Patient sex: F
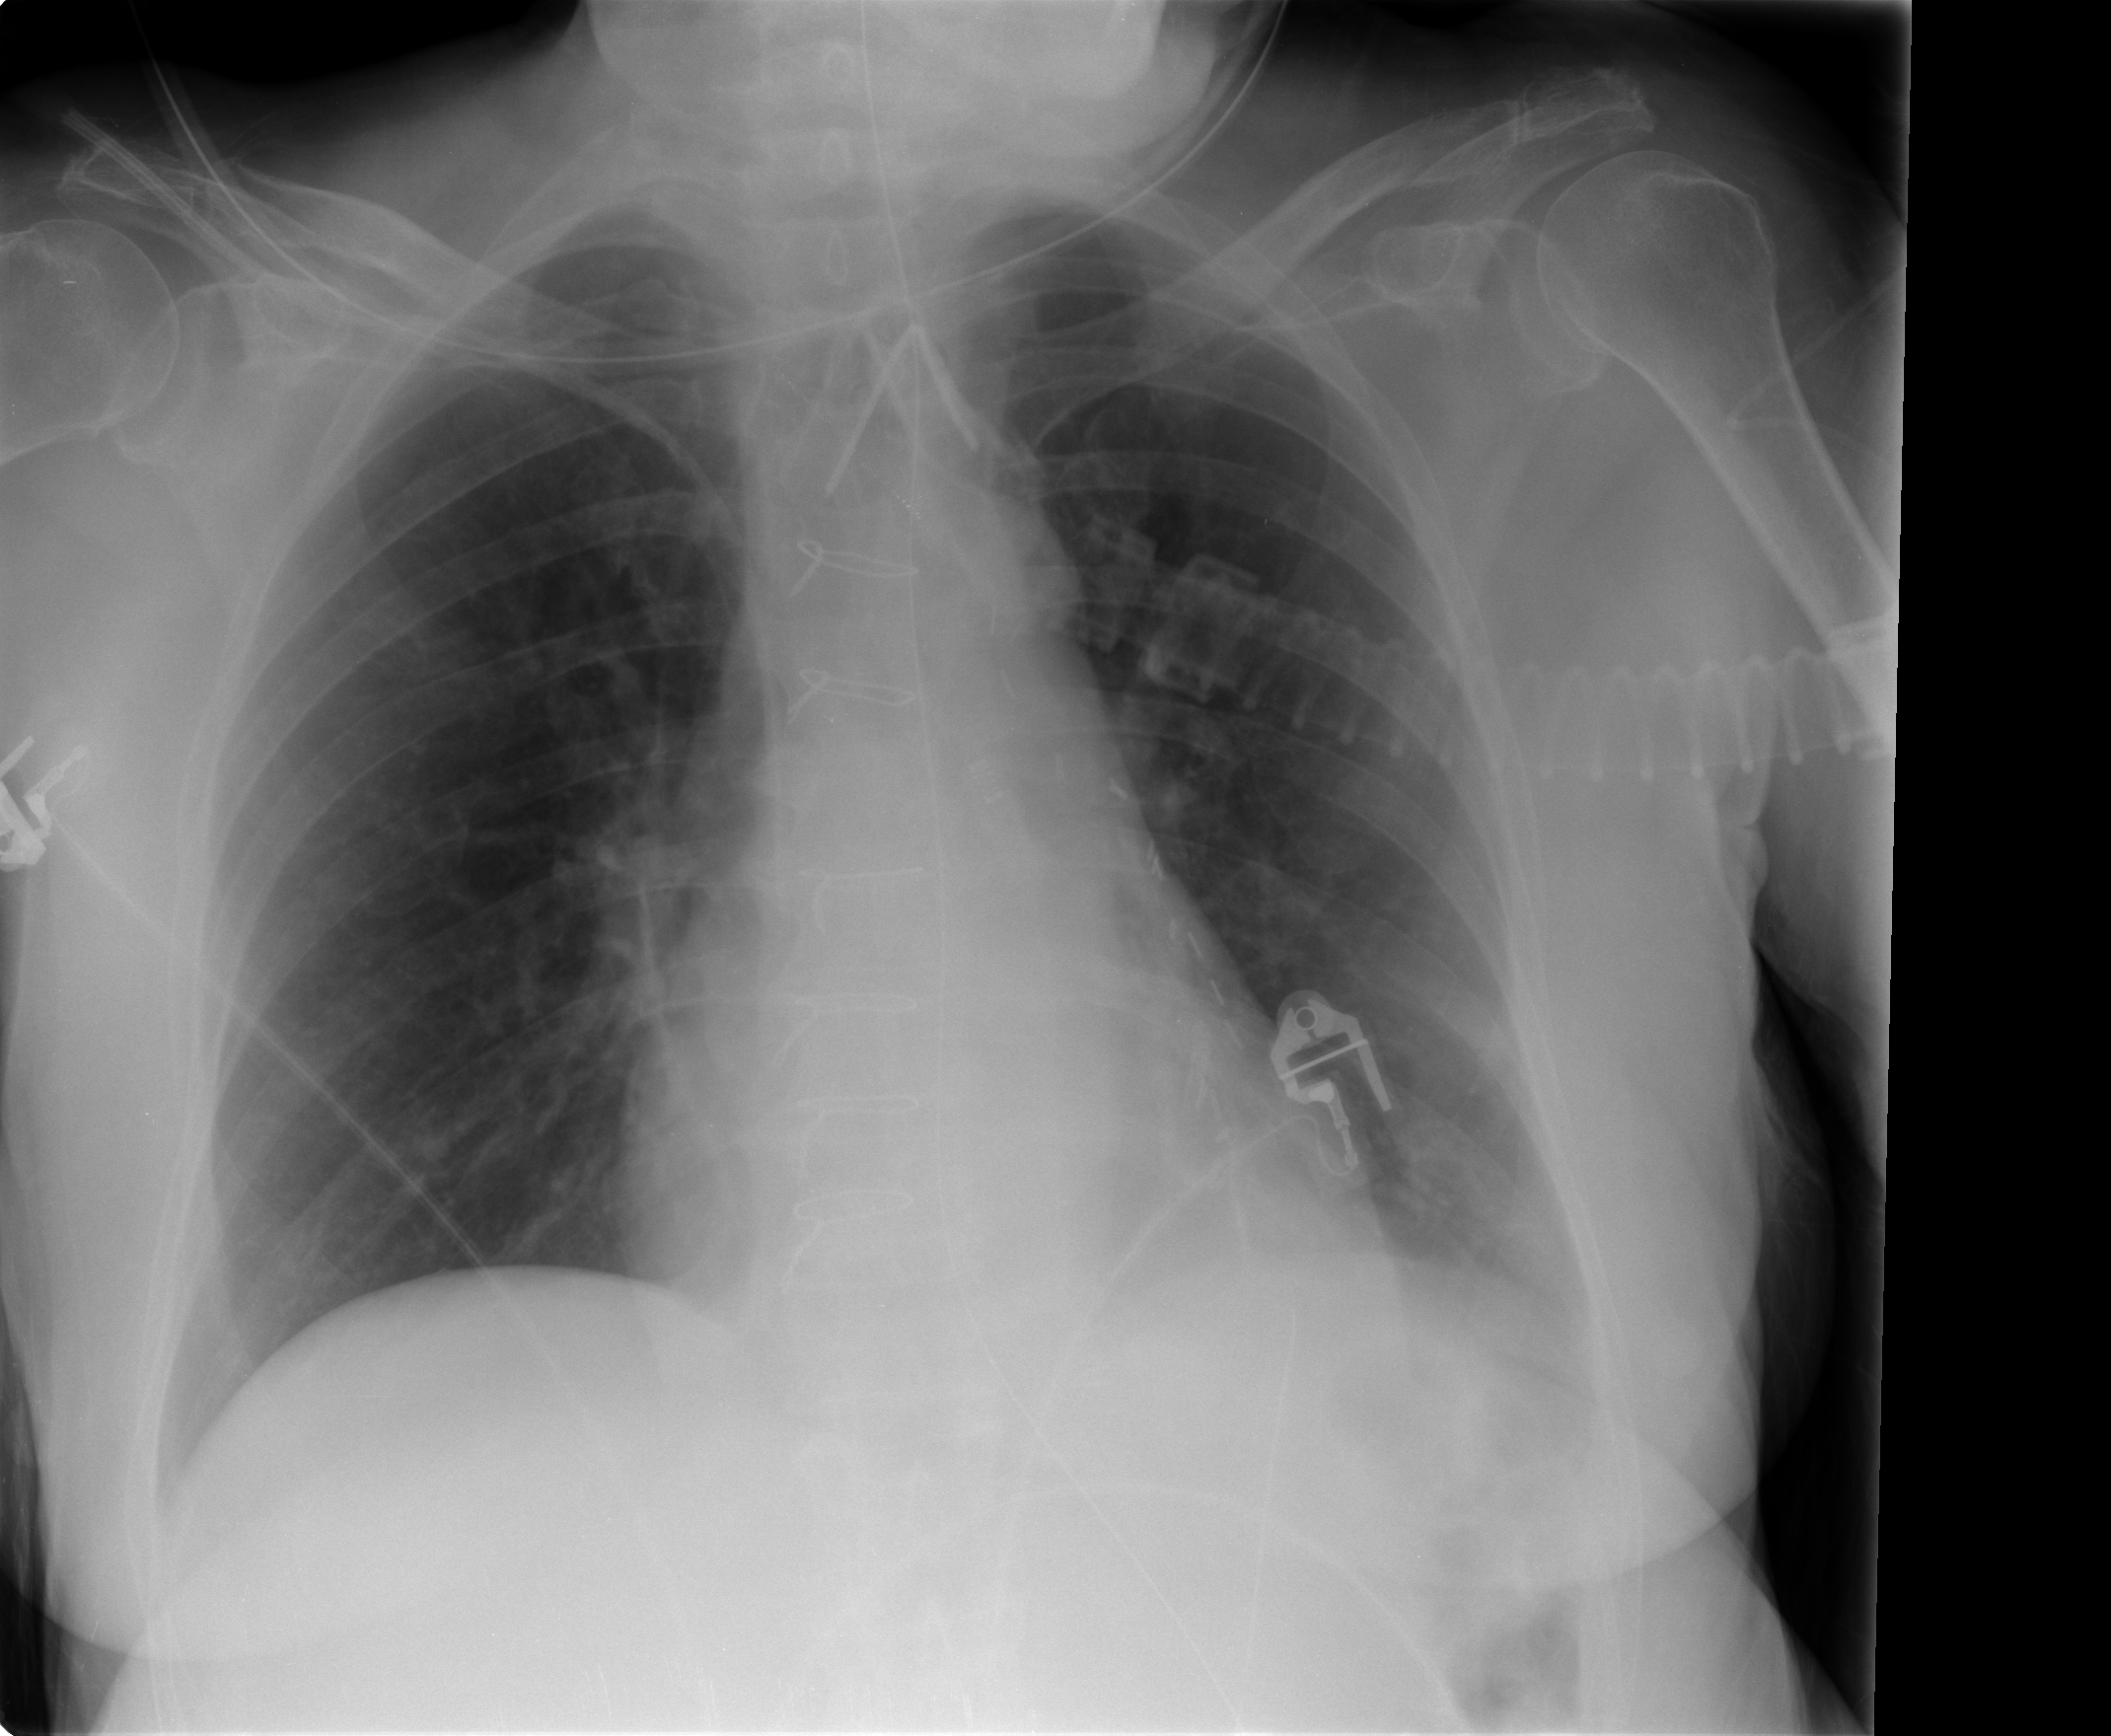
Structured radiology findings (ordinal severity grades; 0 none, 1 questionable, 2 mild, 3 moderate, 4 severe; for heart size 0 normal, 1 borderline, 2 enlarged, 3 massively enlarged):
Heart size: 0
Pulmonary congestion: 0
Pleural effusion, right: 0
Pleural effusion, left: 1
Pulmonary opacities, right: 0
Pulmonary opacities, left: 0
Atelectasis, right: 0
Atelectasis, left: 2